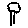
Label: tree